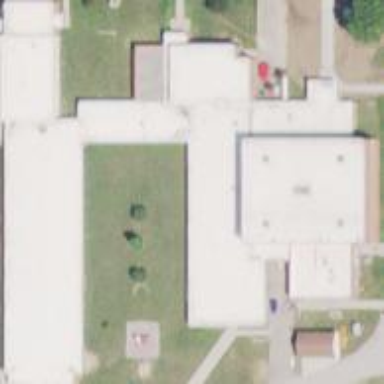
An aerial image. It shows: School building.